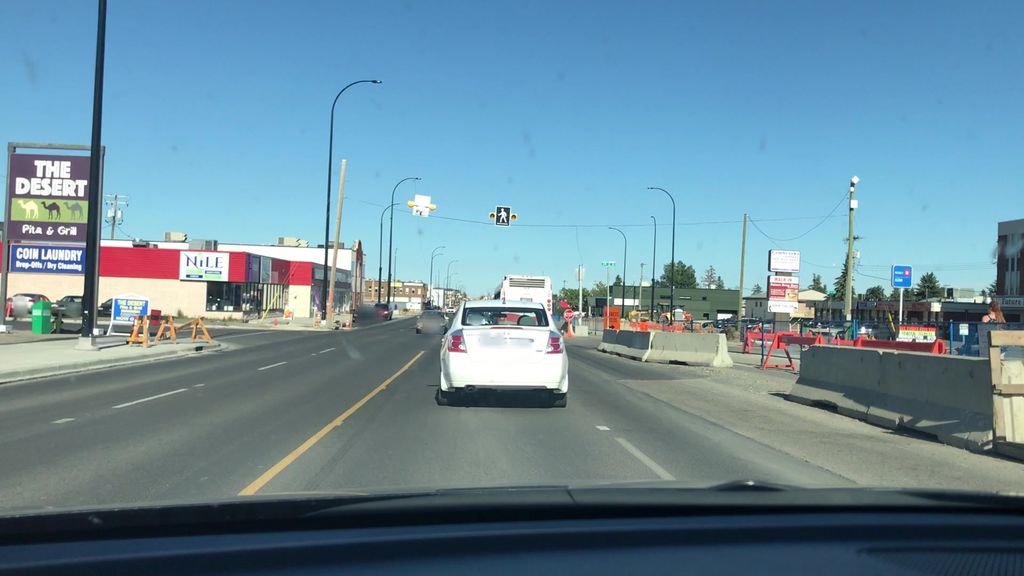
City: calgary